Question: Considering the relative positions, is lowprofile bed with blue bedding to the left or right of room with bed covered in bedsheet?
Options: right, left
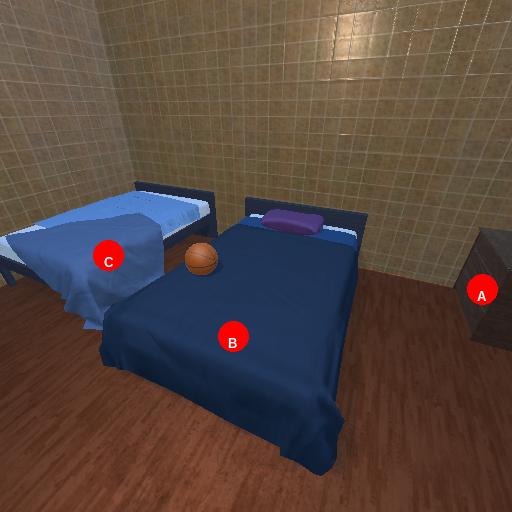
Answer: right